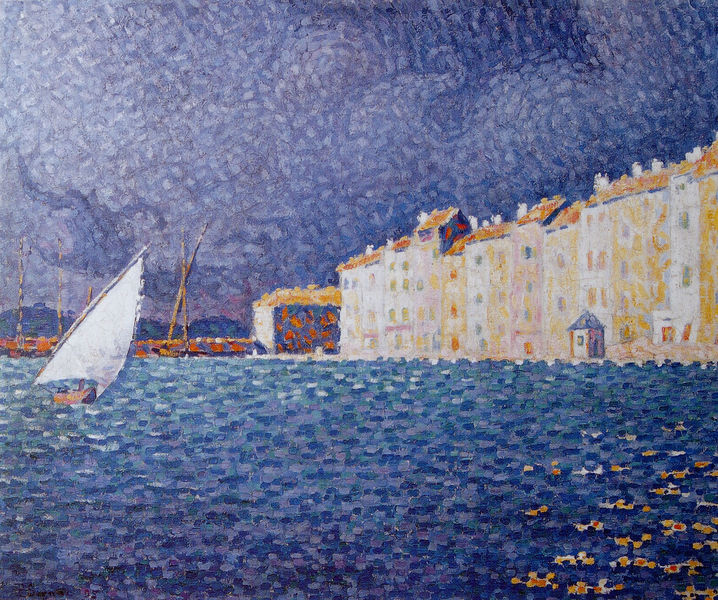
Titel: Saint-Tropez. L'orage, Saint-Tropez. Der Sturm
Künstler: Paul Signac
Standort: Saint-Tropez
Institution: Annonciade
Schlagwörter: blau, gemälde, himmel, mann, meer, schatten, wasser, weiß, wolken, cezanne, gelb, impressionismus, menschen, ocker, see, stadt, ufer, braun, bunt, fenster, hell, hintergrund, licht, orange, schwarz, straße, dach, gebäude, haus, rot, wolke, beige, malerei, architektur, mensch, öl, ferne, horizont, häuser, spiegelung, wind, gewässer, pastos, sonne, front, rosa, boot, kamine, farbig, küste, schiff, schiffe, segel, segelboot, sommer, wellen, ansicht, fassade, venedig, wohnhäuser, mast, pointilismus, berge, farben, gebirge, modern, dächer, mauer, schornsteine, lila, violett, van gogh, hafen, kai, masten, häuschen, unwetter, wogen, duktus, dunkelblau, impressionistisch, monet, striche, bucht, glitzern, reflexion, segeln, segler, punkte, gogh, glitzer, pfahl, oberfläche, urlaub, paul, punkt, tupfen, reihe, kunst, tupfer, sonnig, risalit, flimmern, seurat, signac, gewölk, lagune, wohnungen, pointillismus, pointilistisch, segelmast, pointillistisch, pointelismus, seegel, häuserfront, hafeneinfahrt, pointilissmus, viertel, blaub, dräuen, häserfront, jolle, schifffe, dt